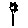
Label: flower